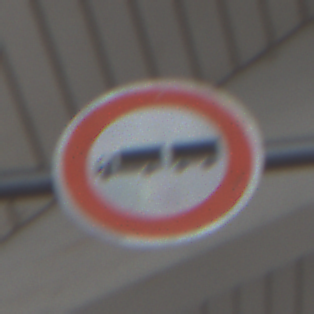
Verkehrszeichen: VerbotLastkraftwagenMitAnhaenger
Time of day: MorningAfternoon
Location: Roofed (Urban)
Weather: PartlyCloudy
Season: NotSpecified
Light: Natural